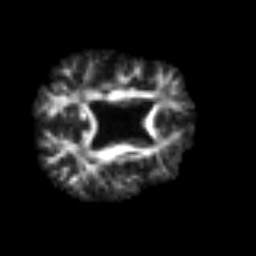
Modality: FA
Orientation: axial
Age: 75
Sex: male
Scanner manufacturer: siemens
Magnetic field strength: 3 T
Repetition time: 3.2 s
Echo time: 0.081 s